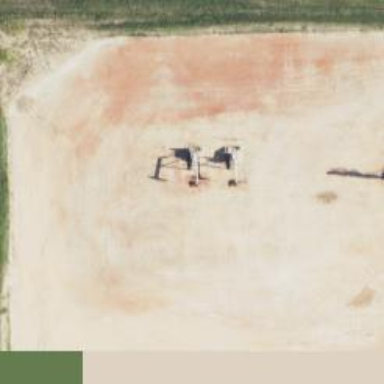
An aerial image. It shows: Petroleum well.